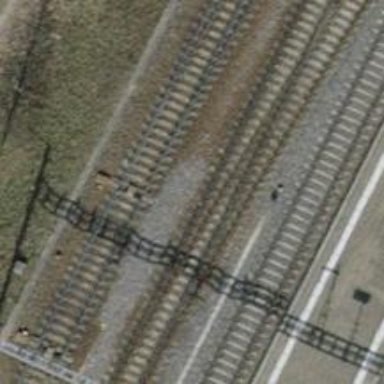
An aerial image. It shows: Railway siding with one electrified track and contact line.